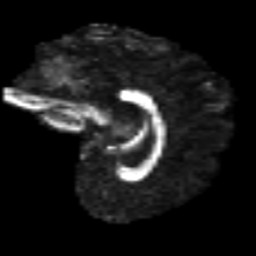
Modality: FA
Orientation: sagittal
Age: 37
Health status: ill
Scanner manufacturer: philips
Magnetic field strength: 3 T
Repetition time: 9 s
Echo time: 0.127 s